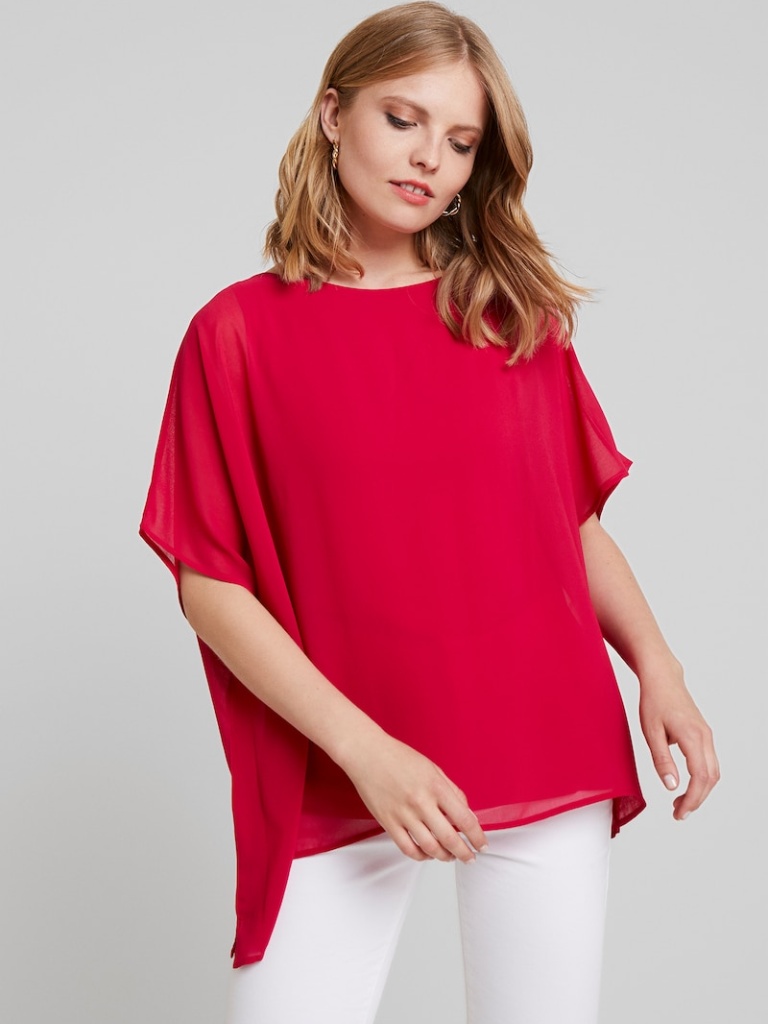
satin loose short sleeve waist length Untucked boat blouse